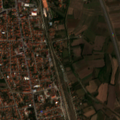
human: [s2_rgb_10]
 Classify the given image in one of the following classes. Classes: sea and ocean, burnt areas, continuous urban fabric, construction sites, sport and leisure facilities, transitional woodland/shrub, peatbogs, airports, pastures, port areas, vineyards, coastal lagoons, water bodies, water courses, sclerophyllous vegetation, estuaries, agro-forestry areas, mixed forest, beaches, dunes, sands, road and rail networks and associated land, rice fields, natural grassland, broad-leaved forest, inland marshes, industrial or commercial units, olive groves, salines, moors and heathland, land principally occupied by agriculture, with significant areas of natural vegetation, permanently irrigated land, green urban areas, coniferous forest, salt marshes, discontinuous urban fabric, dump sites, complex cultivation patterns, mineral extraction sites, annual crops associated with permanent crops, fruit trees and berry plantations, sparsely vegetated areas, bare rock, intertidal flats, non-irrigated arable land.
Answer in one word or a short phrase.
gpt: discontinuous urban fabric, non-irrigated arable land, complex cultivation patterns